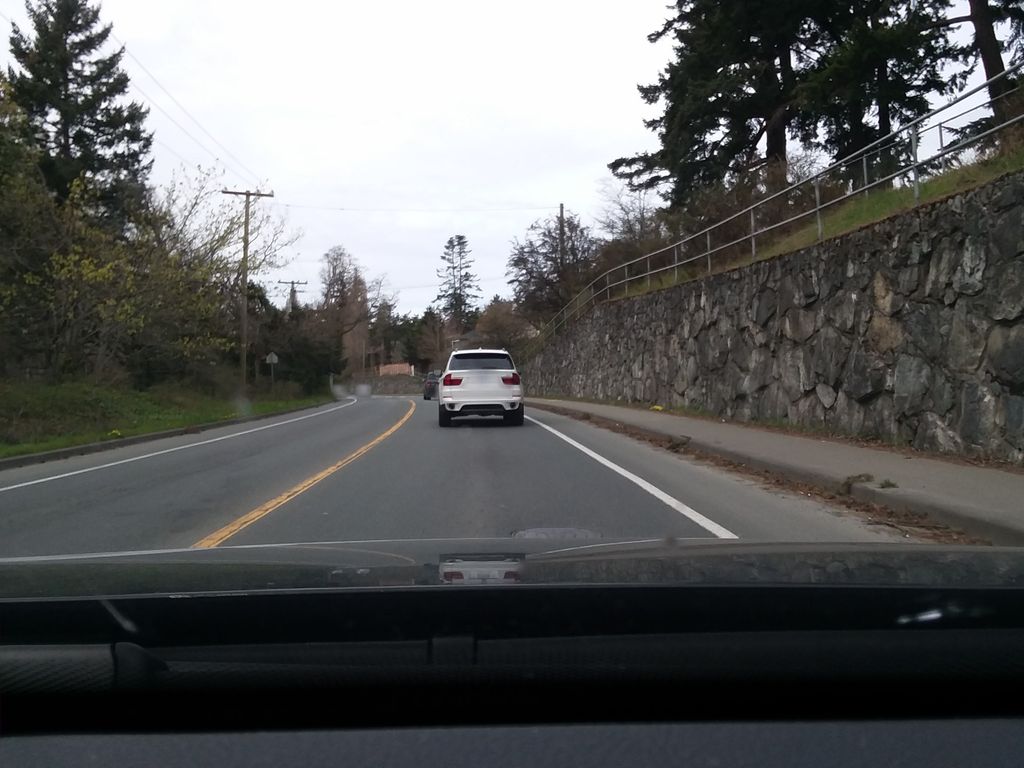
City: victoria